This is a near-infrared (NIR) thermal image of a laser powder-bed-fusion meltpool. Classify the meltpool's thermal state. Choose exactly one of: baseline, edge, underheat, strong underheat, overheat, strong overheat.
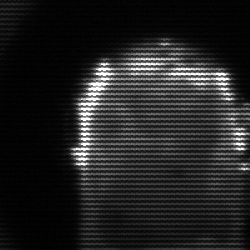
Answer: baseline